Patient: sex F, age 67
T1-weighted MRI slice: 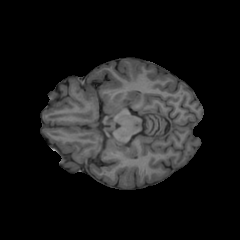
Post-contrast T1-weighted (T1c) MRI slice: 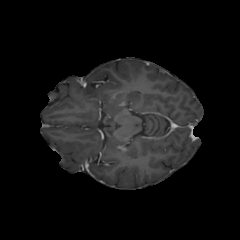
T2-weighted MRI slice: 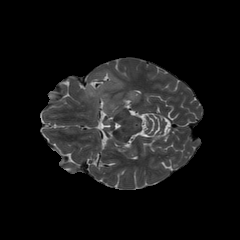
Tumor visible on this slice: yes
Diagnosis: Glioblastoma, IDH-wildtype
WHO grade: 4